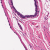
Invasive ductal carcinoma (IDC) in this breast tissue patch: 0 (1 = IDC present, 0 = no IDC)